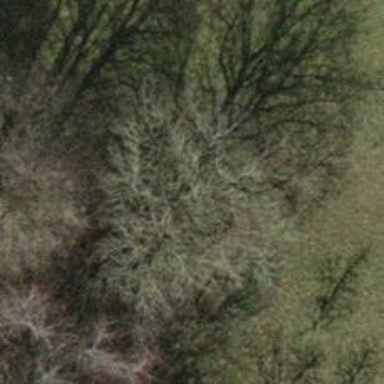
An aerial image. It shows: Urban area featuring tree as natural element.